Aerial crown-view tile of a tropical tree (Barro Colorado Island, Panama), acquired 20240813:
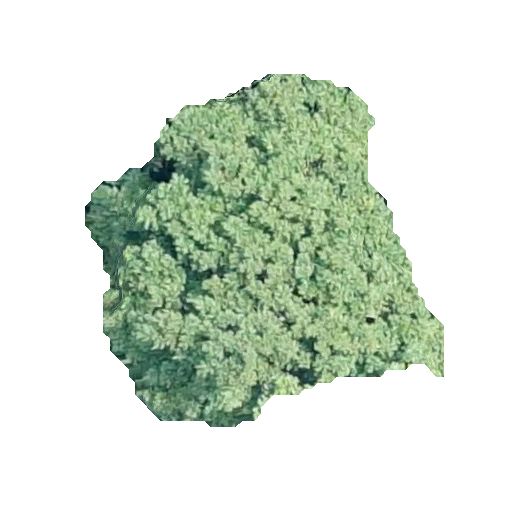
Species: Spondias radlkoferi
GBIF accepted scientific name: Spondias radlkoferi
Crown area: 129.057 m²